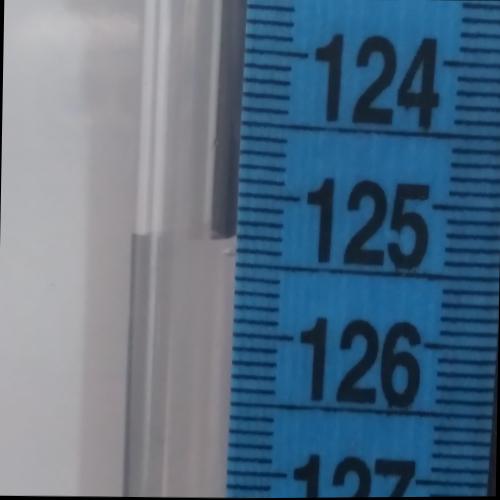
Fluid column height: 125.3 cm